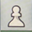
Piece: wP